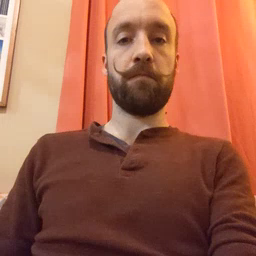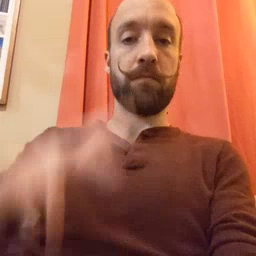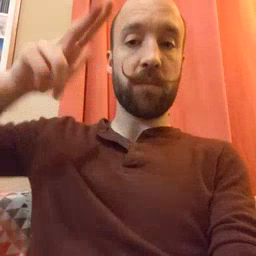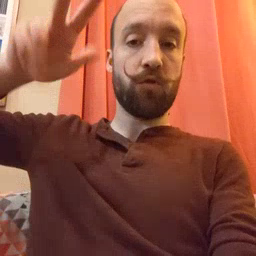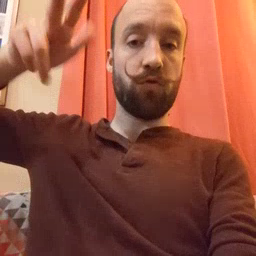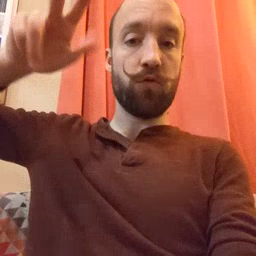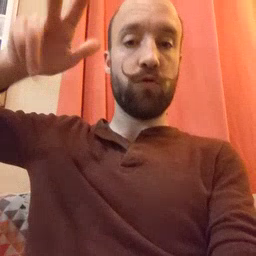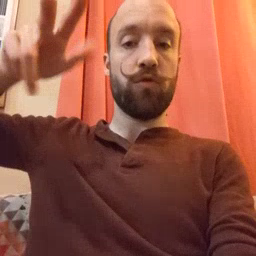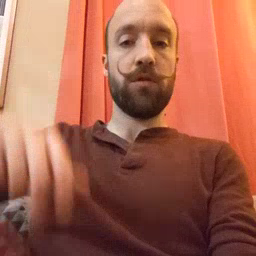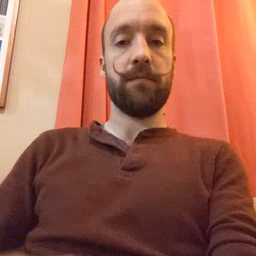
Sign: helicopter